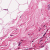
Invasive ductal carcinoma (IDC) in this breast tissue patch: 0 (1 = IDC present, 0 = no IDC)